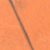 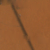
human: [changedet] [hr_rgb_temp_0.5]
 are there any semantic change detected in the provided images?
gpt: Everything remains the same.